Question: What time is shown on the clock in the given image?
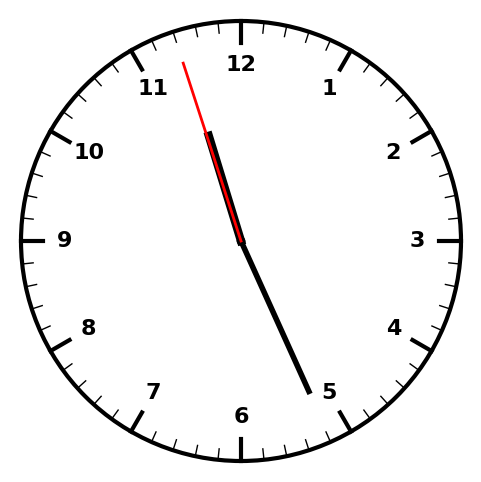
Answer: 11:25:57